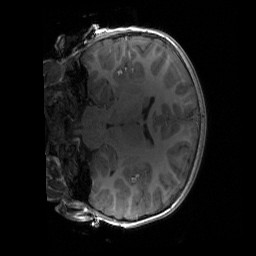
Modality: T1w
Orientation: coronal
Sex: male
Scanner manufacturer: siemens
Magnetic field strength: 3 T
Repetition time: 1.9 s
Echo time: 0.00243 s